Question: To improve performance, I want to prefetch a 1.2 MB legacy JavaScript library on my login page. This library is only needed after the user logs in. WebPageTest shows me that Chrome it takes about 700ms of CPU to process the file after it is downloaded. Is it possible to cache the file on the user's browser, but NOT execute/parse the JavaScript?
My ideal flow:
- - 'async''defer'- - - -
I looked into possibly changing the "type" of the script attribute to 'text/plain' but it seems that <URL>. Even if this did work it seems to me I would be faced with some sort of 'eval' evil.
Why do I want to do it this way? I have a small window of time where the browser is essentially idle while the user types their credentials. I would like to use that time to download this big library to get a head start loading the next page. I can hydrate the browser's cache by downloading the file in the background, but there is a 700ms spike in CPU that happens after the browser receives the library and parses/executes the file. I would like to avoid this CPU spike on the login page.
You can see the CPU spike on the bottom right of this WPT screen cap:

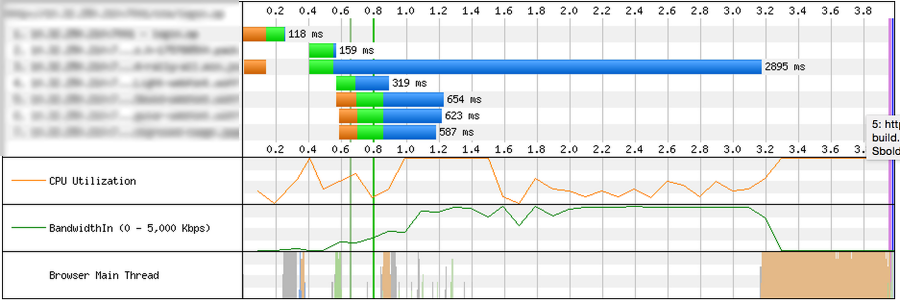
Answer: Try using <URL>:
'''
var req = new XMLHttpRequest();
req.open("GET", "/path/to/your/script.js");
req.send(); // This line fetches the file
'''
If you want to do something with the contents of this file,
set 'req.onload' before the '.send()' line:
'''
var req = new XMLHttpRequest();
req.open("GET", "/path/to/your/script.js");
req.onload = function()
{
console.log(this.response);
}
req.send(); // This line fetches the file
'''
Finally, on the server-side, make sure the file is cacheable.